Interaction volume radius: 10 \u00c5
Interaction volume height: 40 \u00c5
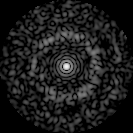
Disorder parameter: 0.8446